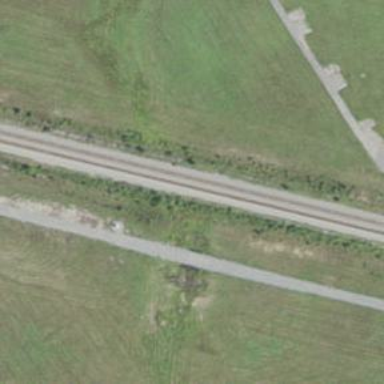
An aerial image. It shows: Railway track.